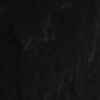
Atmospheric dust classification: not_dusty